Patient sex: M
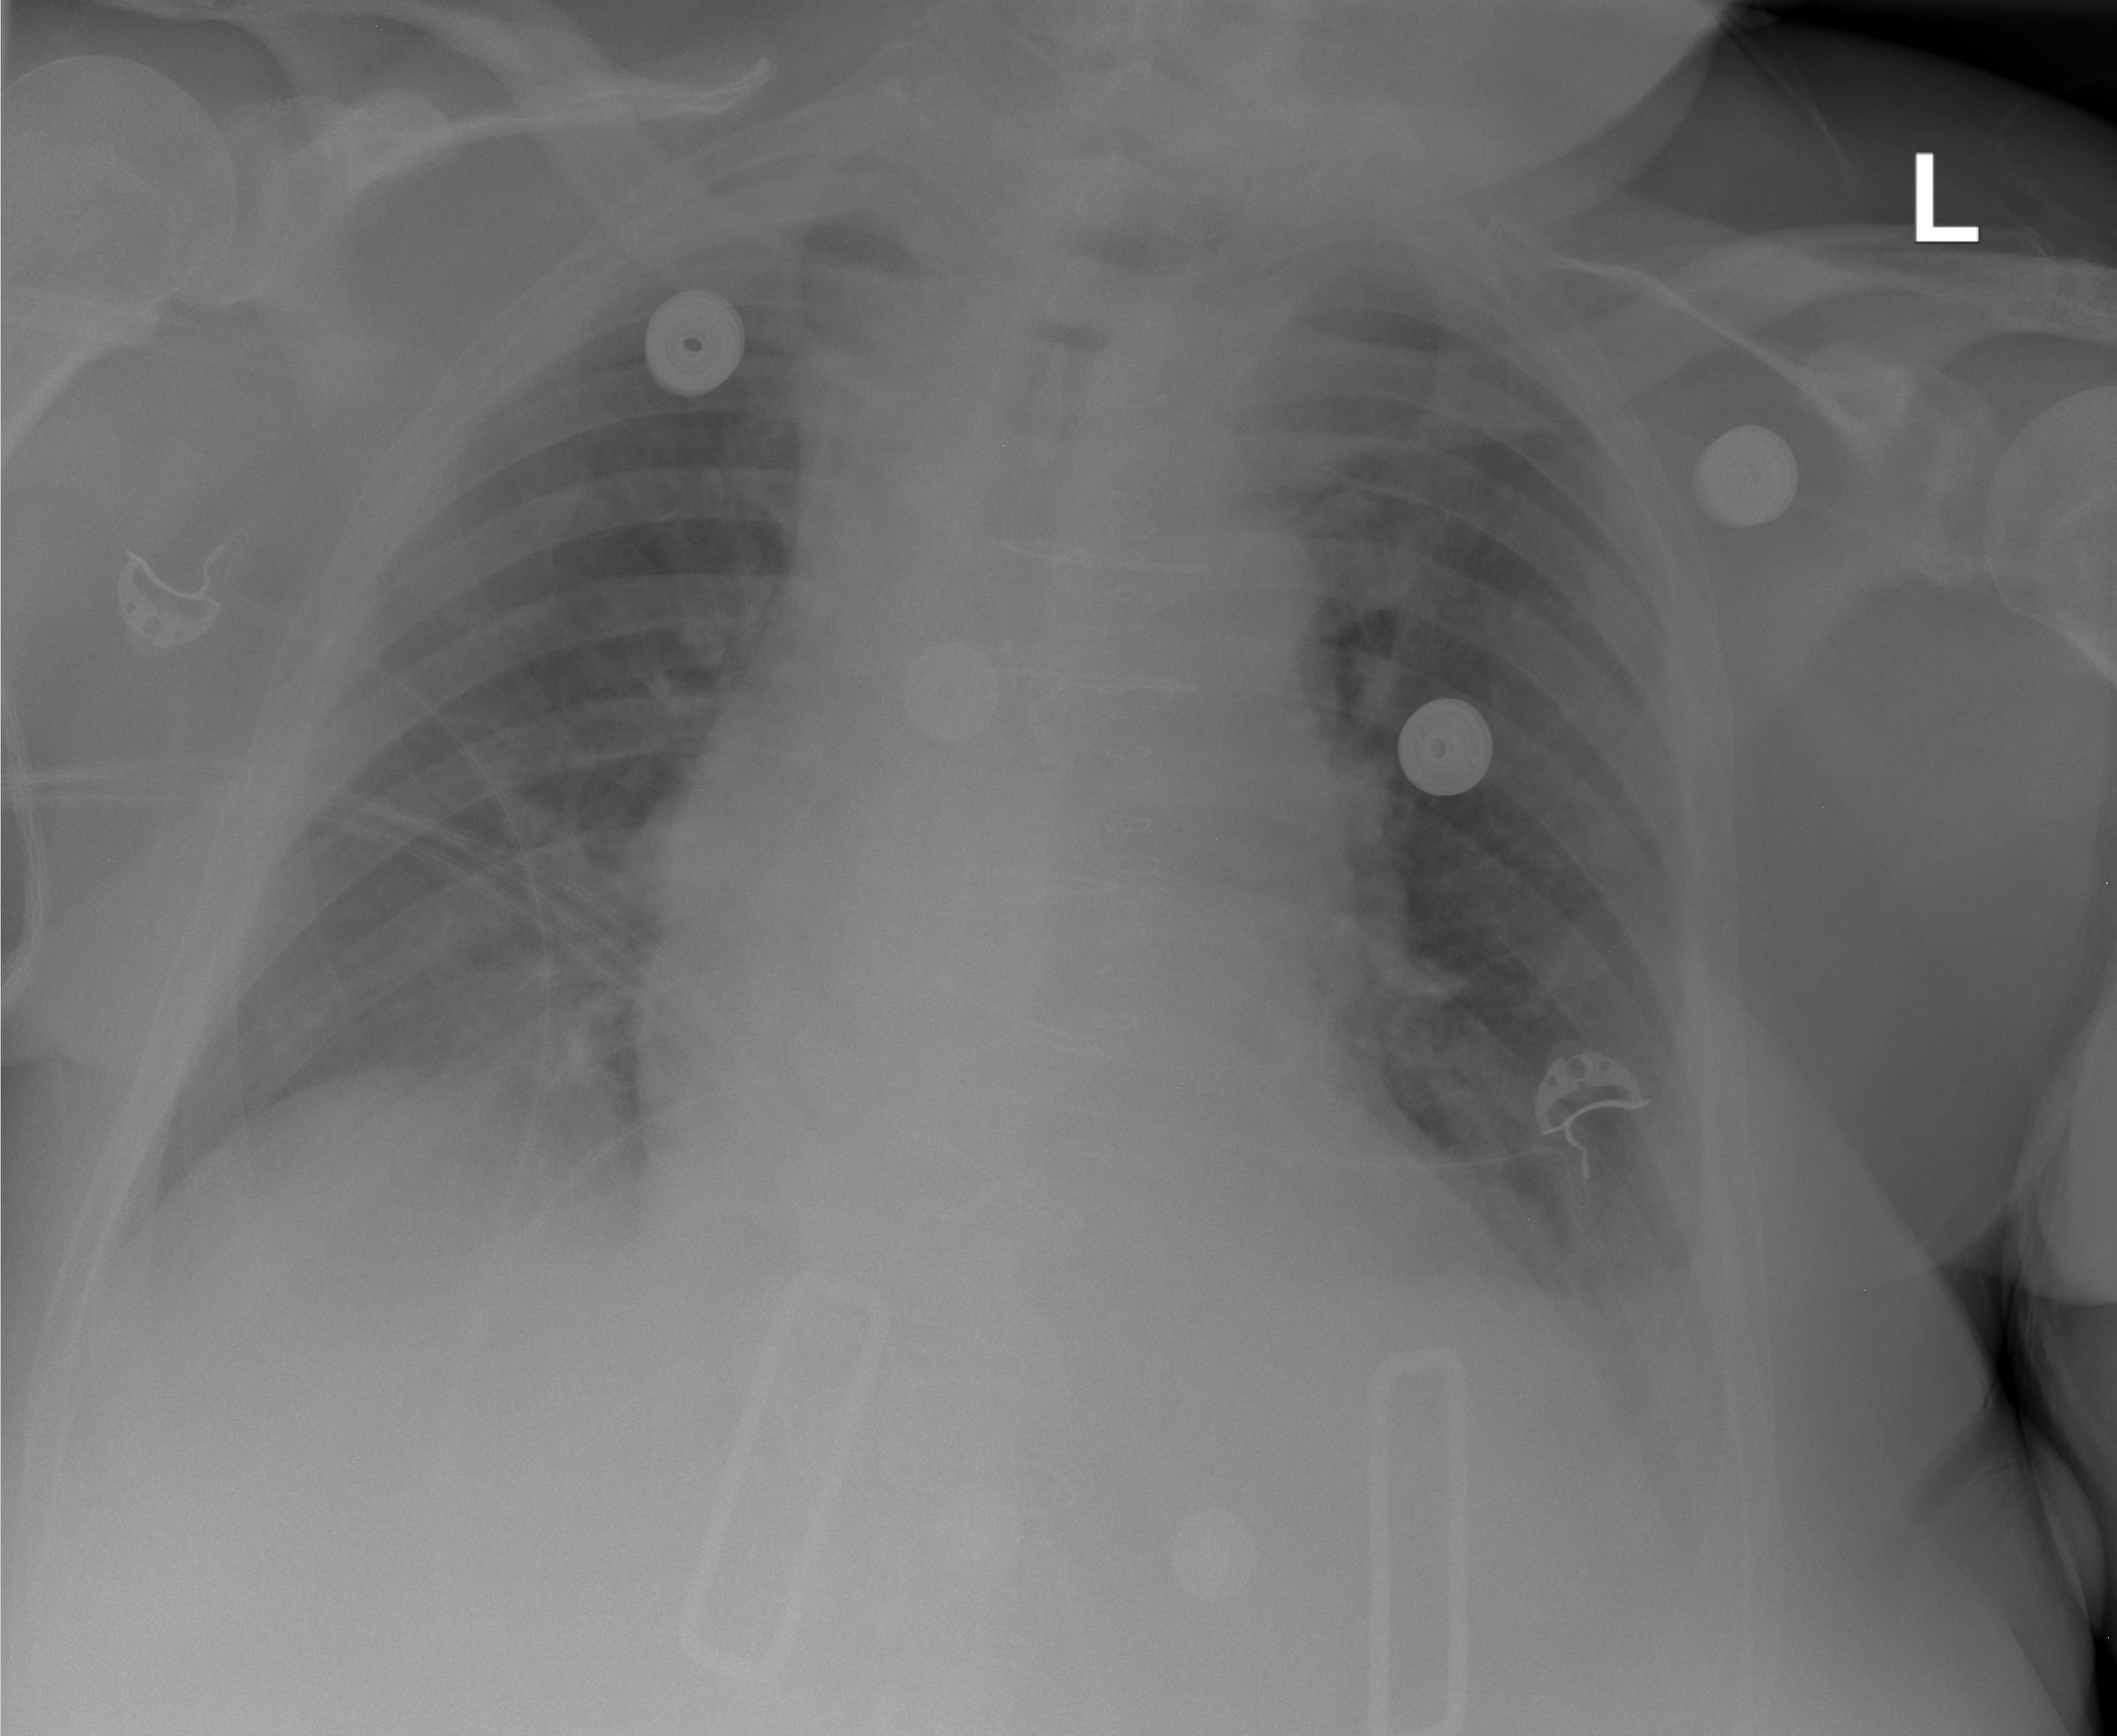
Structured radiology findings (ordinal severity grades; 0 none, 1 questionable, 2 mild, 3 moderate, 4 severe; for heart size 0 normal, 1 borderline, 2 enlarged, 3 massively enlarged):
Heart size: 2
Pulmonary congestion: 0
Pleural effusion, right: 0
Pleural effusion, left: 1
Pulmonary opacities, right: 1
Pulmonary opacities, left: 0
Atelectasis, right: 0
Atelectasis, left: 1